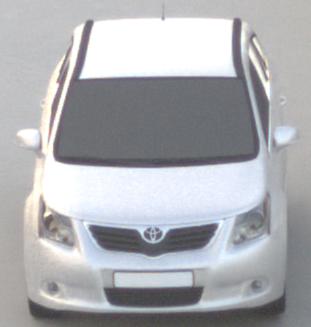
Make: Toyota
Model: Avensis 1.6
Detailed model: Avensis (T27) Notch Back
Model produced from: 2009/01
Model produced until: 2010/08
Doors: 4
Color: white
Road condition: dry road
Daytime: sunrise or sunset
Contrast: low contrast